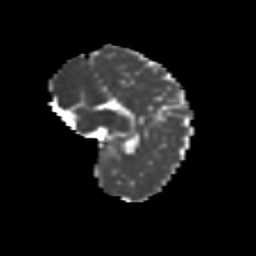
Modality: MD
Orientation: sagittal
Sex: female
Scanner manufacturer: siemens
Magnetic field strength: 3 T
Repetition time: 5 s
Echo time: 0.071 s